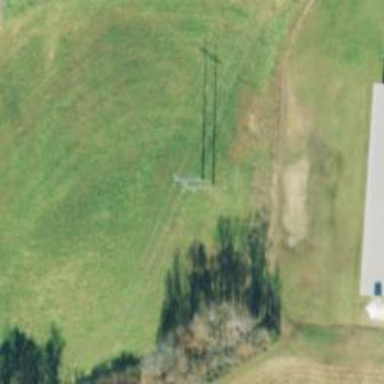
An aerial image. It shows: H-frame power tower with distinctive design.